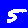
Digit: 5